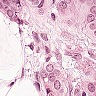
Metastatic tissue present: yes